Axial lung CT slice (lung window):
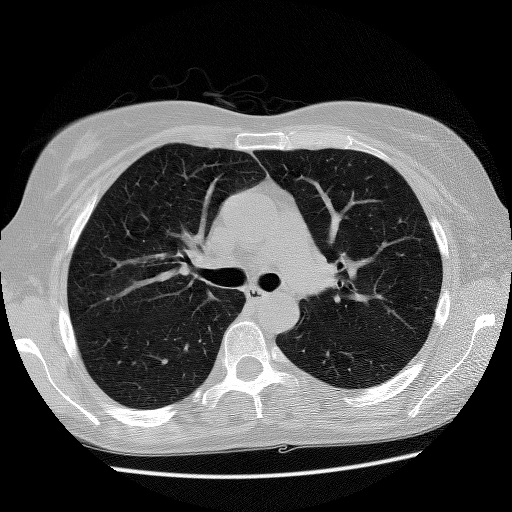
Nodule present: no